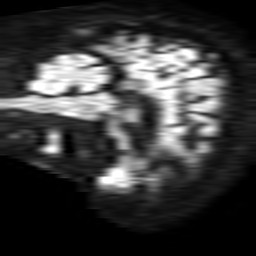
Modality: TRACE
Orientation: sagittal
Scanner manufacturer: philips
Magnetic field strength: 1.5 T
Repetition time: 3.395 s
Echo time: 0.06922 s